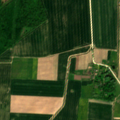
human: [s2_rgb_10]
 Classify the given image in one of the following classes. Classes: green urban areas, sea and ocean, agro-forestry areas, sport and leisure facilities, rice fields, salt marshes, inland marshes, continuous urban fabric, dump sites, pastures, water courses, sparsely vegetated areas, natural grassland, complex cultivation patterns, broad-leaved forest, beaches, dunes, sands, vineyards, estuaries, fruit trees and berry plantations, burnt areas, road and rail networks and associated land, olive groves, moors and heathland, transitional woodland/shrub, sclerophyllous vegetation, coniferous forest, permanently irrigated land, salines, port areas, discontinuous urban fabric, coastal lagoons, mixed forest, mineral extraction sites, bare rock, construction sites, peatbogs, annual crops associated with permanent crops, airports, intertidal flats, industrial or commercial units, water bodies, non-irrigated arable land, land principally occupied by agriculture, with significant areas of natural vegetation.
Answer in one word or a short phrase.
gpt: non-irrigated arable land, complex cultivation patterns, broad-leaved forest